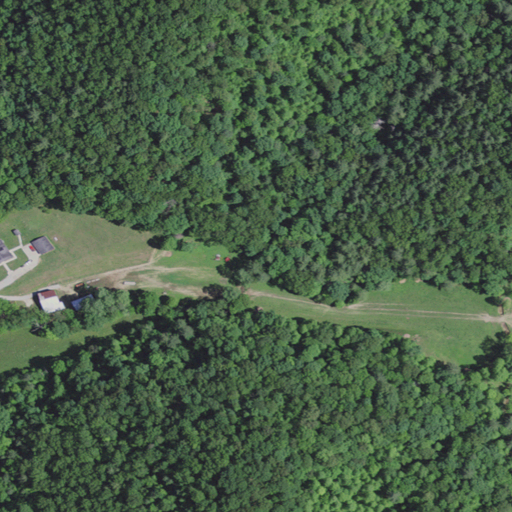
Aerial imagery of valley in Kentucky named Little White Pine Hollow containing mixed forest, deciduous forest, pasture, evergreen forest, and open development